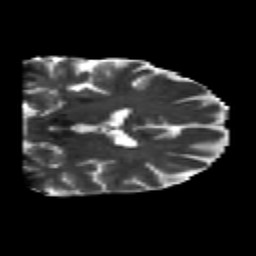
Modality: T2w
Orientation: coronal
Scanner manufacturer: siemens
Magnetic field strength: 3 T
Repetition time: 6.8 s
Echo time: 0.093 s